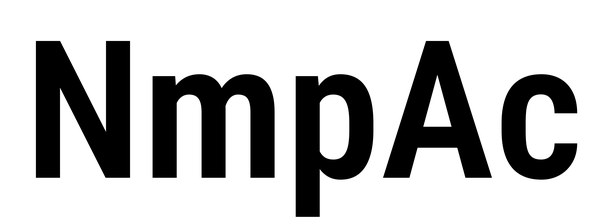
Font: Roboto_Condensed_SemiBold